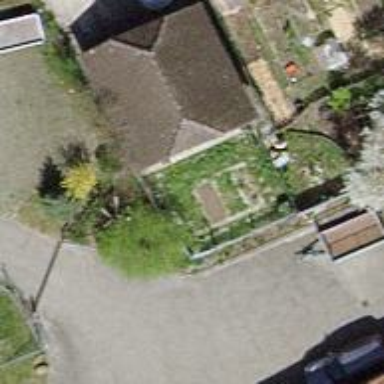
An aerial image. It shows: Group of garages.